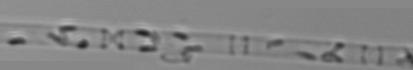
Label: Cerataulina_pelagica